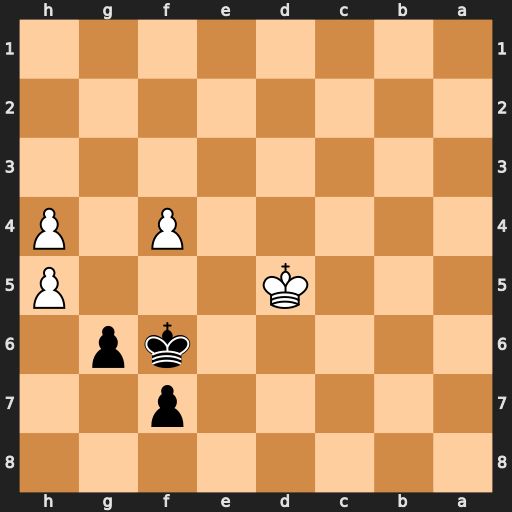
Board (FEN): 8/5p2/5kp1/3K3P/5P1P/8/8/8
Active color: b
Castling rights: -
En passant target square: -
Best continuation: gxh5 Ke4 Ke6 f5+ Kd6 Kf4 f6